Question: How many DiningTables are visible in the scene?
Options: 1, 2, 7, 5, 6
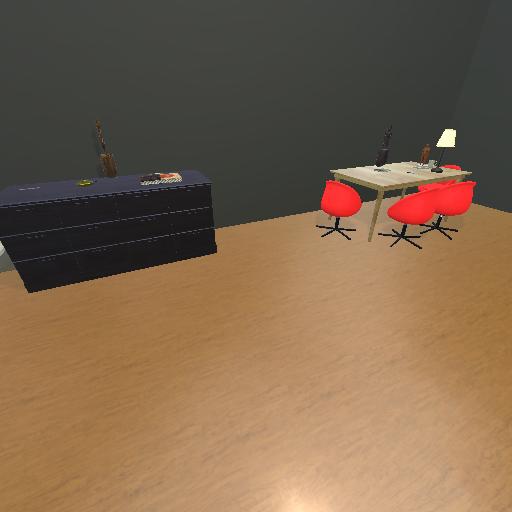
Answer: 1